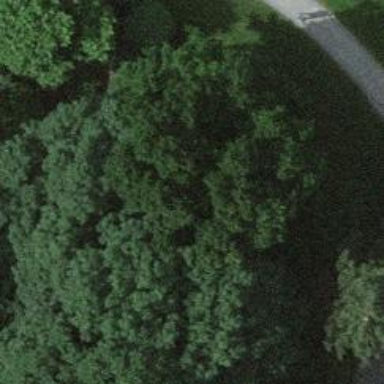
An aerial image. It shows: Deciduous broadleaved tree in park.